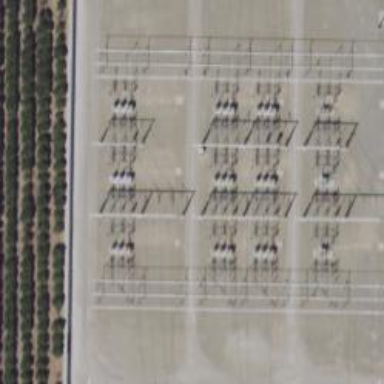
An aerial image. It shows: Switch for power supply.